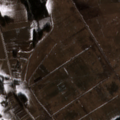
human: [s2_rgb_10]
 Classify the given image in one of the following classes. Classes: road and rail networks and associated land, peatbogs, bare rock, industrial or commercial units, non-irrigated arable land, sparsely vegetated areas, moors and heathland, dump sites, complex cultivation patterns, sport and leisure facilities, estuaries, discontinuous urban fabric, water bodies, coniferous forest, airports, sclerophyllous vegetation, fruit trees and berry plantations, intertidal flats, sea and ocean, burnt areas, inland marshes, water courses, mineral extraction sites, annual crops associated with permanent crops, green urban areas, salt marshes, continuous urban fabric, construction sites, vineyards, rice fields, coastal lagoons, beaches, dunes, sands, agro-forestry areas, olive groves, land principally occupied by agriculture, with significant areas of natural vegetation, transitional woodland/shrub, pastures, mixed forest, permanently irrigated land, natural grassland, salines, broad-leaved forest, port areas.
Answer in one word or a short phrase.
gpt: discontinuous urban fabric, non-irrigated arable land, pastures, complex cultivation patterns, land principally occupied by agriculture, with significant areas of natural vegetation, mixed forest